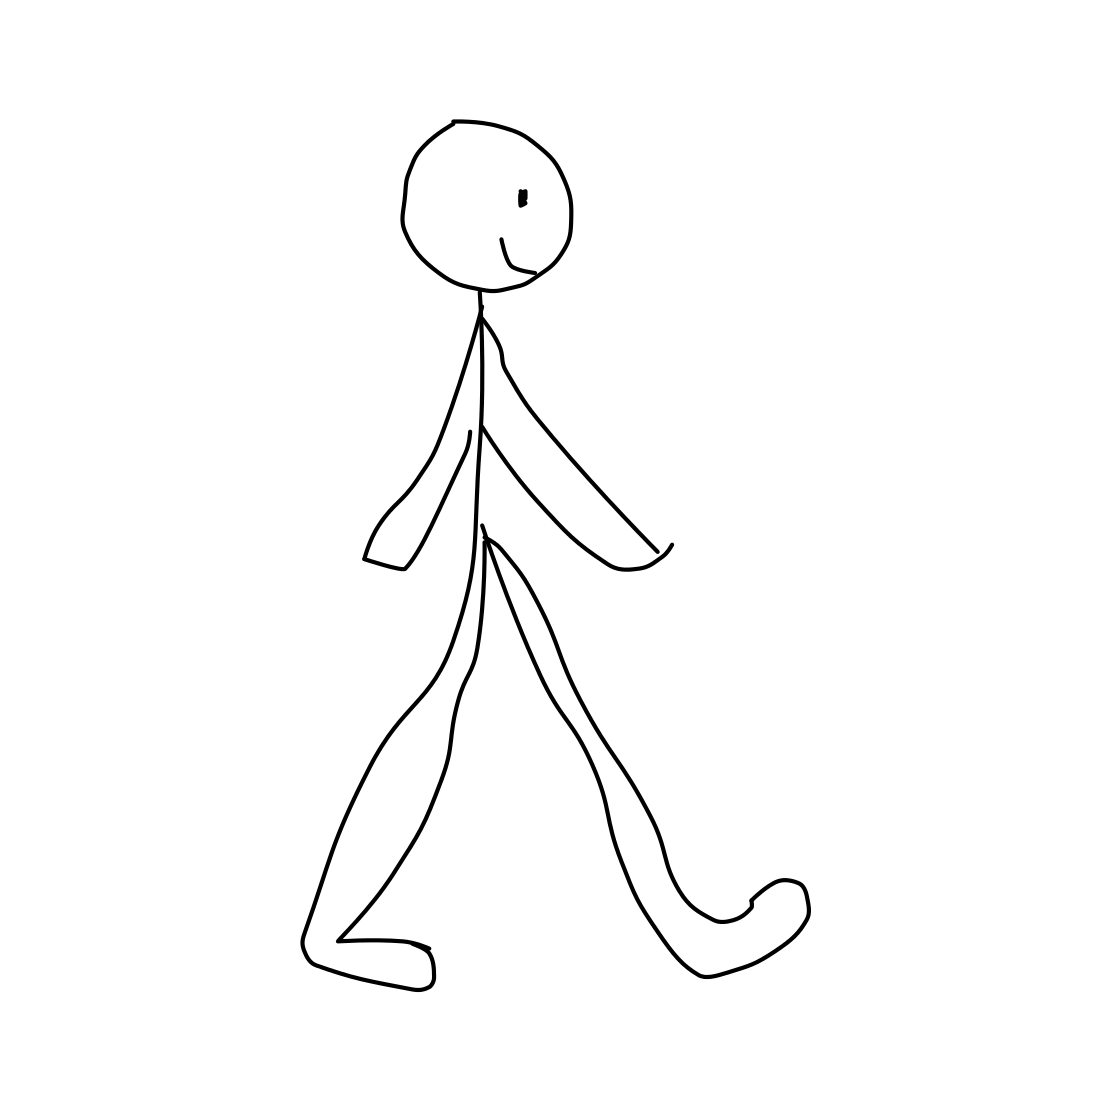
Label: person walking